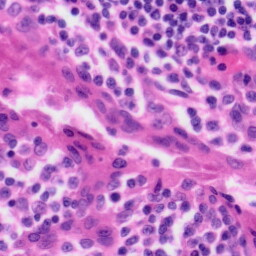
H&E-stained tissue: Tonsil